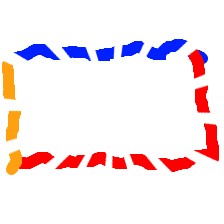
Shape: rectangle